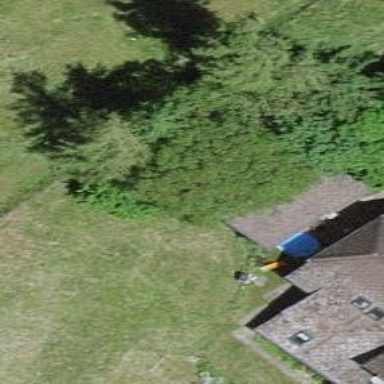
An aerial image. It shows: Barn.